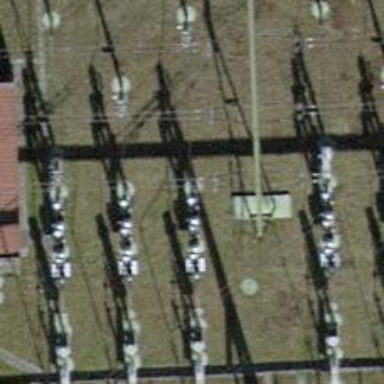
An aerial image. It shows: Insulator used in power systems.